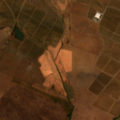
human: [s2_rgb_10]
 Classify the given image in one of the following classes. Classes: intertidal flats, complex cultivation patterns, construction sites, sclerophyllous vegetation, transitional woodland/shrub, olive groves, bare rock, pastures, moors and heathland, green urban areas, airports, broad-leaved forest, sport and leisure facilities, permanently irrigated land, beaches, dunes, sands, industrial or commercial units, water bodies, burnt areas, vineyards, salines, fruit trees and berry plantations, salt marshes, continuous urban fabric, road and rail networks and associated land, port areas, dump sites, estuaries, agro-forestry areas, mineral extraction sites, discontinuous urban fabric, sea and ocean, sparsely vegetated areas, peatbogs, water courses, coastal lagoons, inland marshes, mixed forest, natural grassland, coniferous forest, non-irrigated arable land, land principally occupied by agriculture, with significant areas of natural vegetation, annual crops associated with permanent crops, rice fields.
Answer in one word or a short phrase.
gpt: non-irrigated arable land, vineyards, olive groves